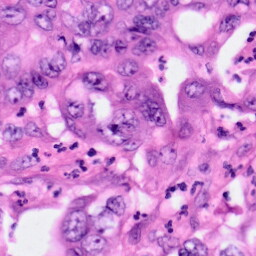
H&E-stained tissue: Pancreatic